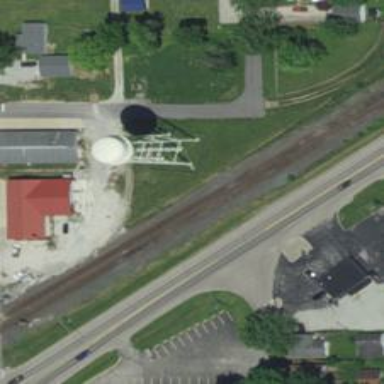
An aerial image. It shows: Water tower that is man-made.